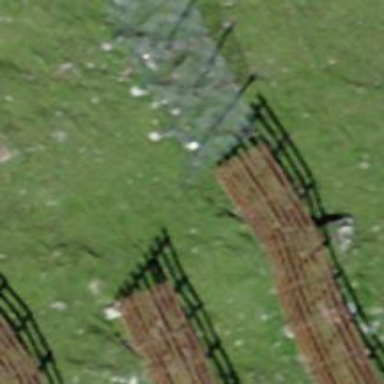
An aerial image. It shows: Snow fence that is man-made.